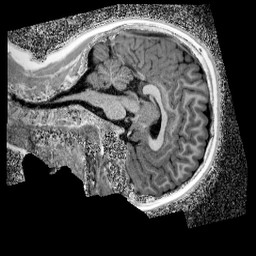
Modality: UNIT1_denoised
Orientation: sagittal
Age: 9
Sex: male
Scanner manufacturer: siemens
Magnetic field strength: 3 T
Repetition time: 4 s
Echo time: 0.00299 s